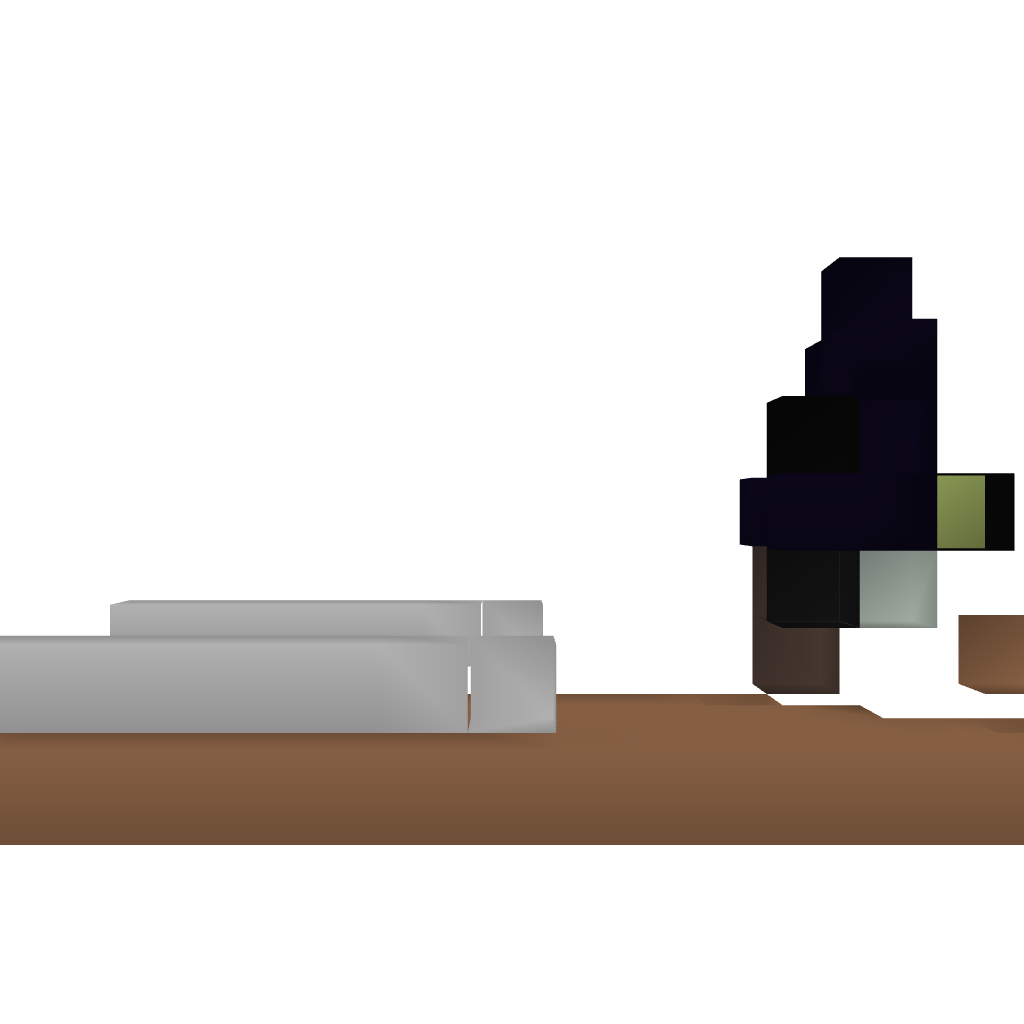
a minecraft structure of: Throne with secret passage